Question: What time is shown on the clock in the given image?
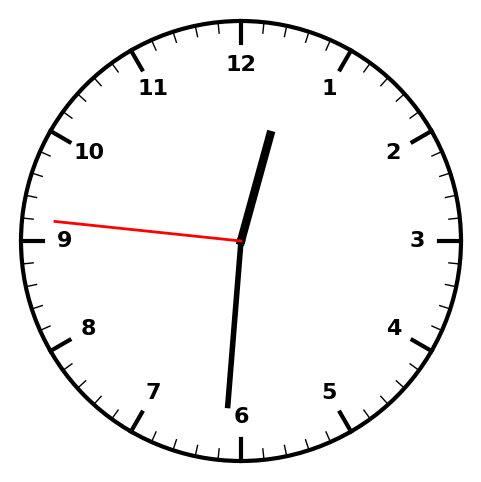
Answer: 12:30:46